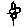
Label: flower